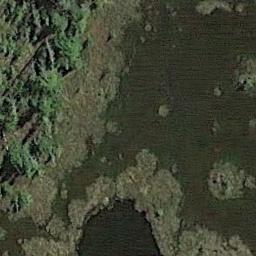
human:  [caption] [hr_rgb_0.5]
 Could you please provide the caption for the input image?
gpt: Except for the waters, this wetland is covered by vegetation .

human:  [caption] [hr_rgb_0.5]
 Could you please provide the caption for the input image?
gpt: Many waters of different sizes and shapes are surrounded by wetlands .

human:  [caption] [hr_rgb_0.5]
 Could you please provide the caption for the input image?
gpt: Sparse green plants on a lake in a wetland .

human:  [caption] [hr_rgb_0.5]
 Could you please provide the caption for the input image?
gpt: The wetland consists of bare land, Green plants and water .

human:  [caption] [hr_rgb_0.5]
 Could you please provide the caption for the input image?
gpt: There are some green trees on the wetland .